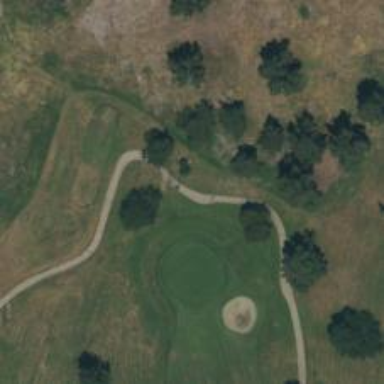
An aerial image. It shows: Path for both road and golf.